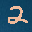
Label: 2